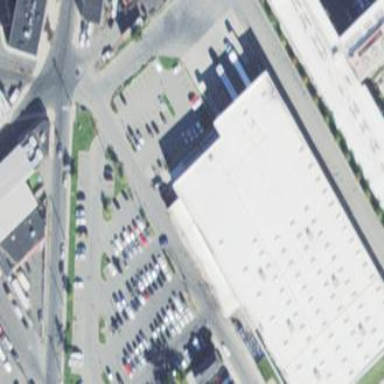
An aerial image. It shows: Commercial building.